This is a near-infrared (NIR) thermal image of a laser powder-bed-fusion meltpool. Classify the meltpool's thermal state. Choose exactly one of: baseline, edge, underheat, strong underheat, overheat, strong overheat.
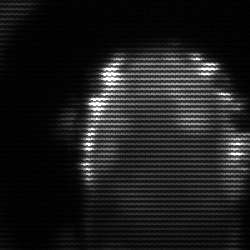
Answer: baseline